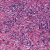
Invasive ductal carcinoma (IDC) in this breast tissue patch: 1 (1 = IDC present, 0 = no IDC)